Question: I'm working with 'coefplot' command (<URL> in Stata plotting means of continuous variable over cateories.
Small reporoducible example:
'''
sysuse auto, clear
drop if rep78 < 3
la de rep78 3 "Three" 4 "Four" 5 "Five"
la val rep78 rep78
mean mpg if foreign == 0, over(rep78)
eststo Domestic
mean mpg if foreign == 1, over(rep78)
eststo Foreign
su mpg, mean
coefplot Domestic Foreign , xtitle(Mpg) xline('r(mean)')
'''
Gives me result:

What I'd like to add is an extra 'group' label for Y axis. Trying options from regression examples doesn't seem to do the job:
'''
coefplot Domestic Foreign , headings(0.rep78 = "Repair Record 1978")
coefplot Domestic Foreign , groups(?.rep78 = "Repair Record 1978")
'''
Any other possibilities?
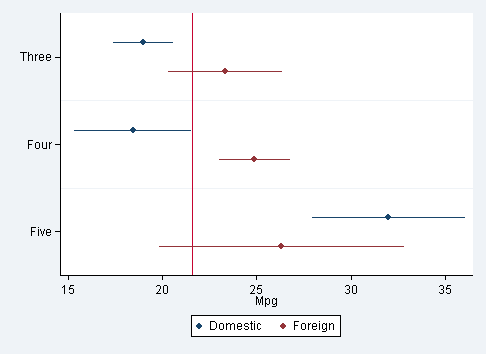
Answer: This seems to do the job
'''
coefplot Domestic Foreign , xtitle(Mpg) xline('r(mean)') ///
groups(Three Four Five = "Repair Record 1978")
'''
I don't know however how it will handle situations with categorical variables with the same labels?